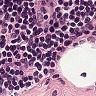
Metastatic tissue present: no